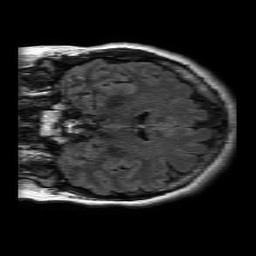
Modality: FLAIR
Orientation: coronal
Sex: female
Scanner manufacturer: philips
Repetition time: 11 s
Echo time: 0.125 s